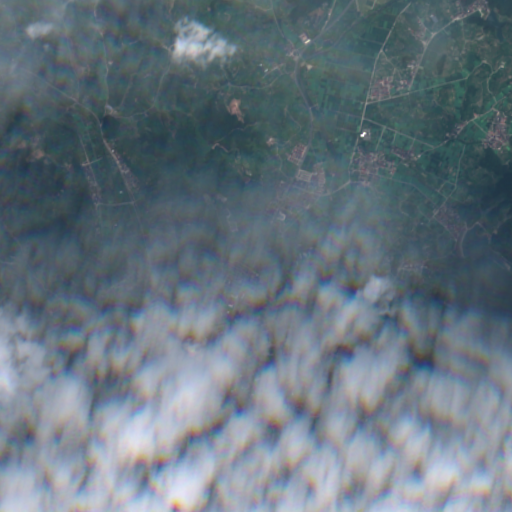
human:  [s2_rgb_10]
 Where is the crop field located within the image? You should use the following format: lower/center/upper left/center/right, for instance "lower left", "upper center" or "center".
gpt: The crop field is located in the lower left of the image.
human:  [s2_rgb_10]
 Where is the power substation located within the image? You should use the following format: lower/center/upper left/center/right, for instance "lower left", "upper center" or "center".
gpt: The power substation is located in the upper right of the image.
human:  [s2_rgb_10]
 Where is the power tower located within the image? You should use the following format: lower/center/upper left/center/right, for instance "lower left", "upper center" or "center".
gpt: The power tower is located in the right of the image.
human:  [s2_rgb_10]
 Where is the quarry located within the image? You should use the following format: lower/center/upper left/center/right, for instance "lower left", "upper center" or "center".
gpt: The quarry is located in the lower center of the image.
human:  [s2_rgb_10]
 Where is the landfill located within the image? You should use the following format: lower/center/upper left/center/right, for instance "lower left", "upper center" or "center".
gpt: There is no landfill in the image.